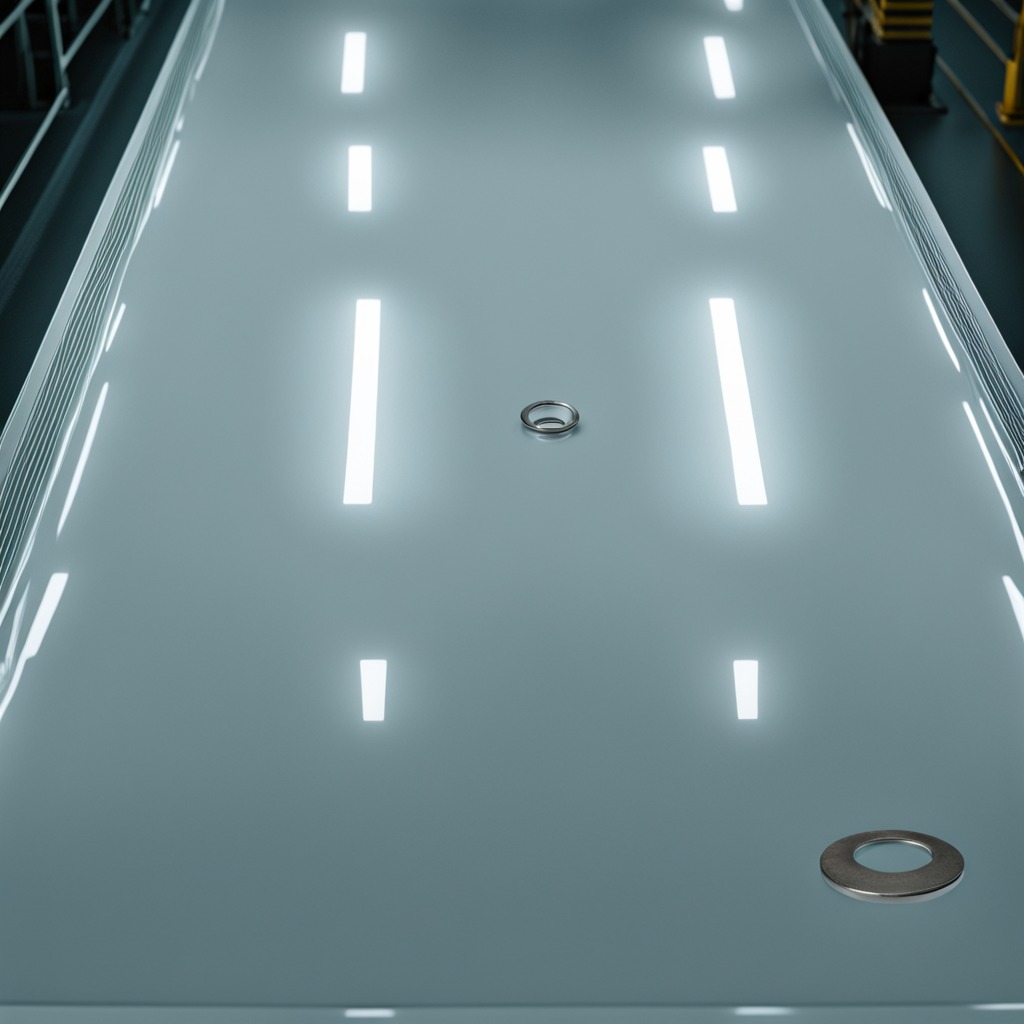
A flat metal washer is lying on the table.